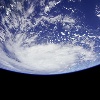
Label: cloud